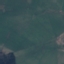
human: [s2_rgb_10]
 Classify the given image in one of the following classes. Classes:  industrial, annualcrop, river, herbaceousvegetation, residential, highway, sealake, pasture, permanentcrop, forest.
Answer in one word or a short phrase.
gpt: Pasture